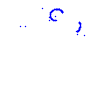
Particle: proton